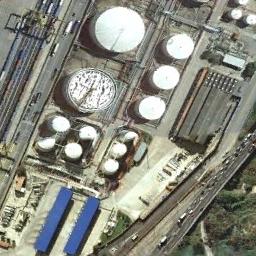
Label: storage_tank